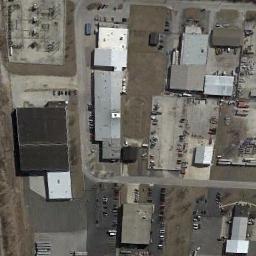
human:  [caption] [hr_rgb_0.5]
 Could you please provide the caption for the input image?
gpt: Buildings in industrial areas are spaced out .

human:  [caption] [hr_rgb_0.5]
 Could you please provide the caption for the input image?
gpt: In an industrial area, There are factories and roads, And there are planned parking lots for cars and trucks .

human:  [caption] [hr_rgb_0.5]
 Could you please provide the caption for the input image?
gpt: There are many houses of different shapes and sizes in the industrial zone .

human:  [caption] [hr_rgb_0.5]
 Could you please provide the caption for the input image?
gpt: The industrial area has some workshops and lots of industrial equipment on open areas .

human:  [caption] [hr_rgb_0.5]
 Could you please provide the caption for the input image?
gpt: There are some gray buildings and brown bare land on the industrial area .